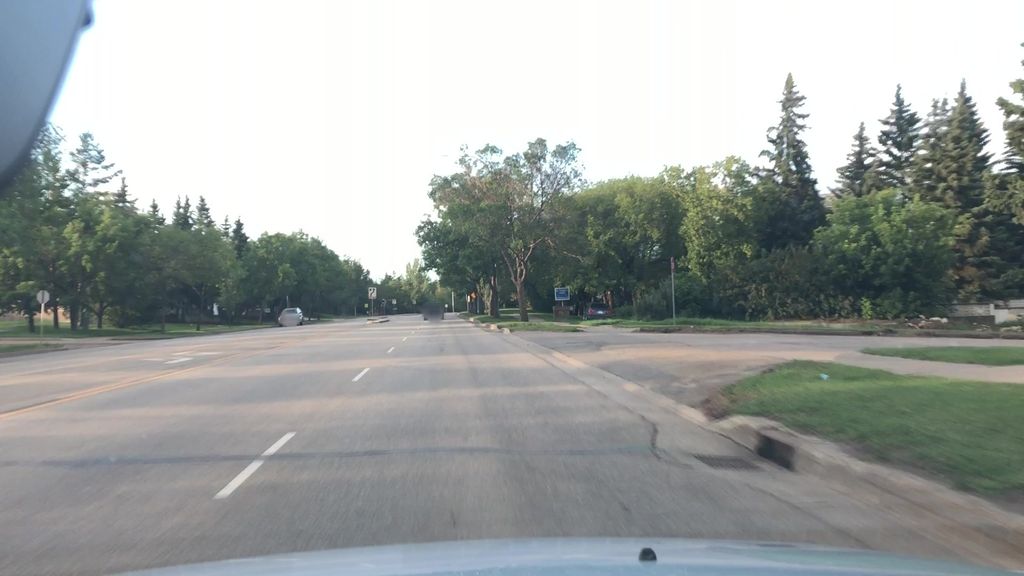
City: edmonton